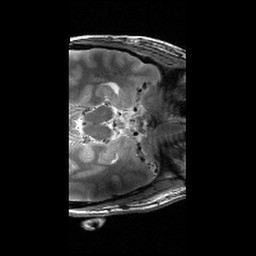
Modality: T2w
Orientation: axial
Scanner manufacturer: siemens
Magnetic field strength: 6.98 T
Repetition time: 5.65 s
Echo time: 0.044 s